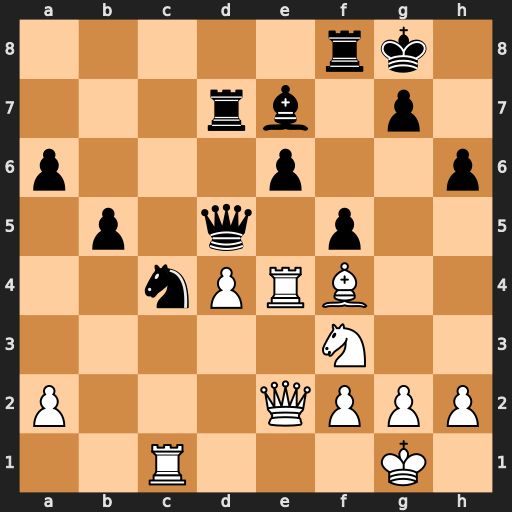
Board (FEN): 5rk1/3rb1p1/p3p2p/1p1q1p2/2nPRB2/5N2/P3QPPP/2R3K1
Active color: w
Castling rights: -
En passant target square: -
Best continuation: Rxe6